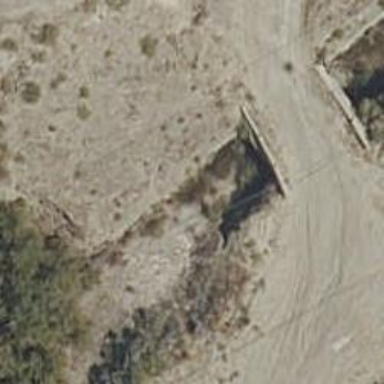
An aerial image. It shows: Culvert tunnel under drain waterway.